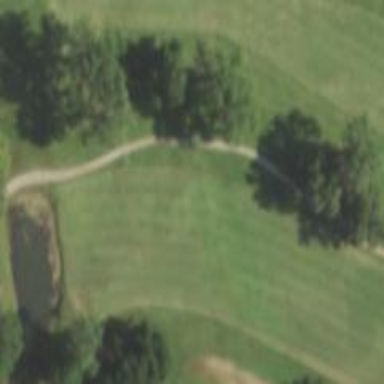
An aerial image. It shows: Grassy area designated as golf fairway.